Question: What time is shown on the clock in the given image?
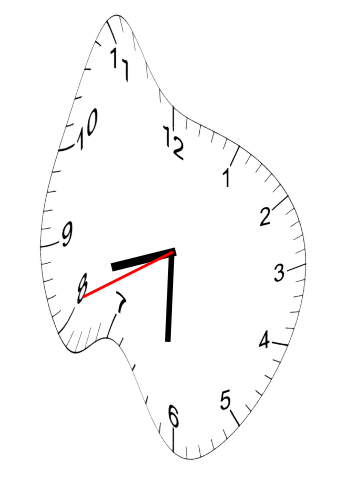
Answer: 08:30:41